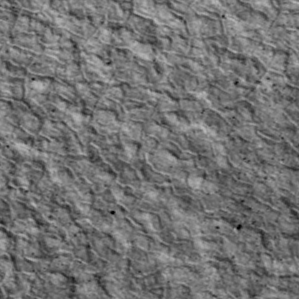
Label: non_frost